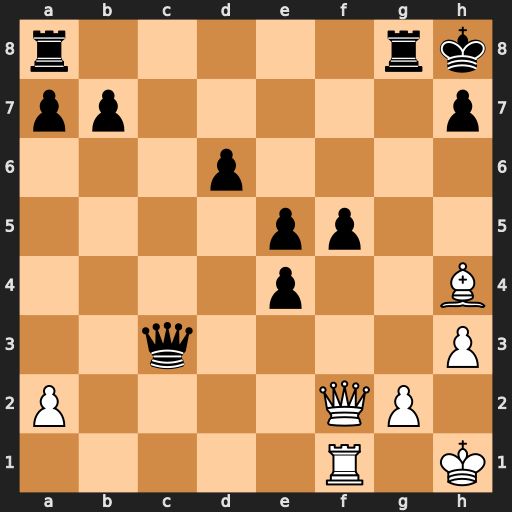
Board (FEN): r5rk/pp5p/3p4/4pp2/4p2B/2q4P/P4QP1/5R1K
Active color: w
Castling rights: -
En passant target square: -
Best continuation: Bf6+ Rg7 Bxg7+ Kxg7 Qxf5